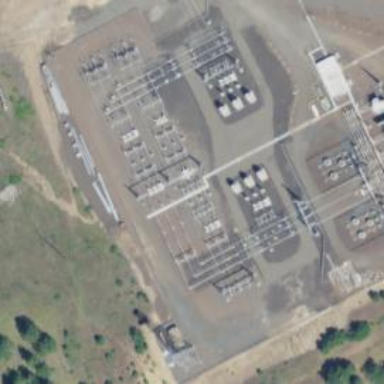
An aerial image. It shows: Switch for power supply.